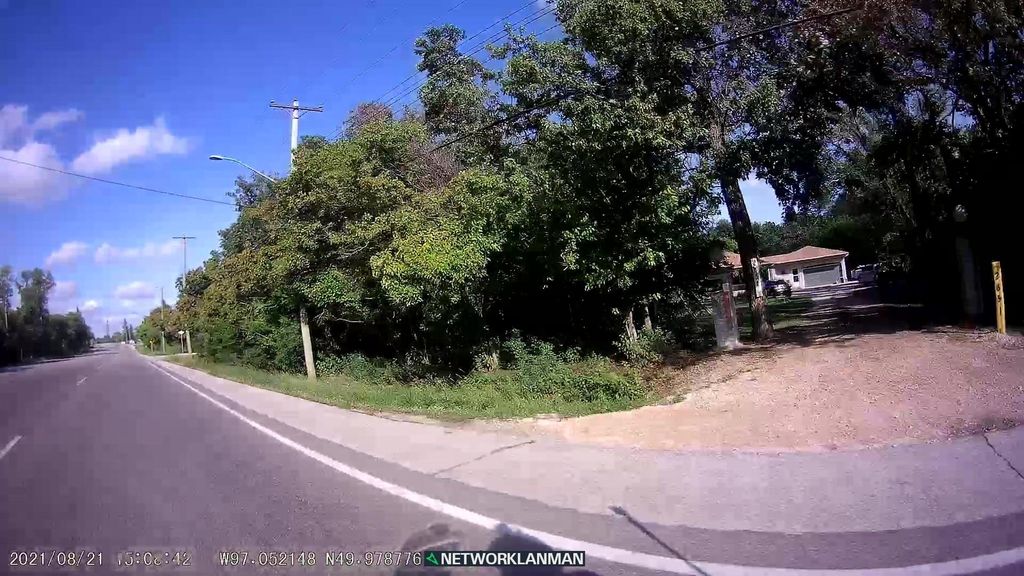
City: winnipeg